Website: apple
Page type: store-pickup
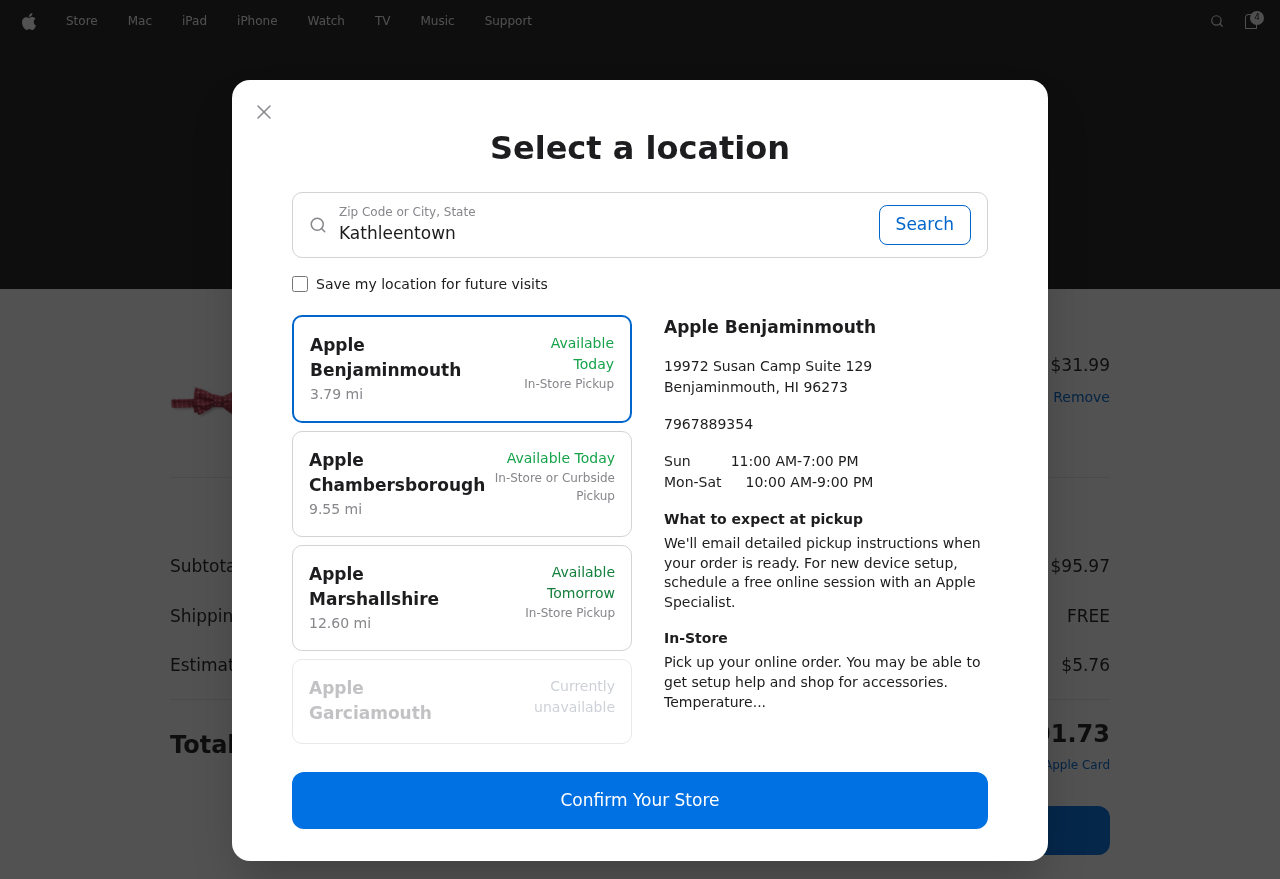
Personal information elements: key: PII_CITY_STATE
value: Kathleentown, HI
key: PII_LOCATION1_CITY
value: Apple Benjaminmouth
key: PII_LOCATION1_CITY_STATE_ZIP
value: Benjaminmouth, HI 96273
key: PII_LOCATION1_STREET
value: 19972 Susan Camp Suite 129
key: PII_LOCATION2_CITY
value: Apple Chambersborough
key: PII_LOCATION3_CITY
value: Apple Marshallshire
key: PII_LOCATION4_CITY
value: Apple Garciamouth
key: PII_PHONE
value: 7967889354
Product elements: key: PRODUCT1_NAME
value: Franklin Tailored Men's Light Flower Bow Tie, Red
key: PRODUCT1_PRICE
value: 31.99
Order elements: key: ORDER_NUM_ITEMS
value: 4
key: ORDER_TOTAL
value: $101.73
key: ORDER_SUBTOTAL
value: $95.97
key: ORDER_SHIPPING_COST
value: FREE
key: ORDER_TAX
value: $5.76
Search elements: key: SEARCH_CITY_STATE
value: Kathleentown, HI